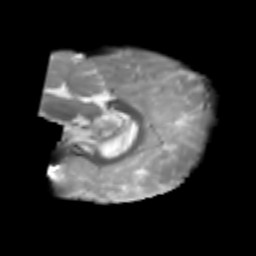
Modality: T2w
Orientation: sagittal
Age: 6
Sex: male
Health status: healthy